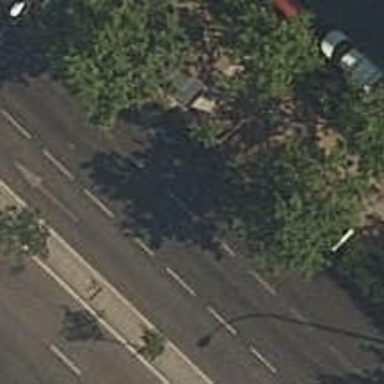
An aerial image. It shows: Bus stop with platform for public transport.